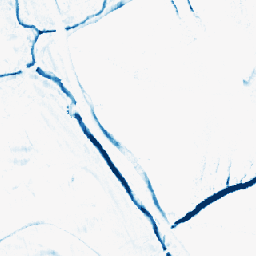
Category: morphological
Decomposition family: morphological_rect
Decomposition parameters: operation: closing
width: 5
height: 10
Upsampling method: nearest
Upsampling parameters: scale: 8
Upsampling scale: 8